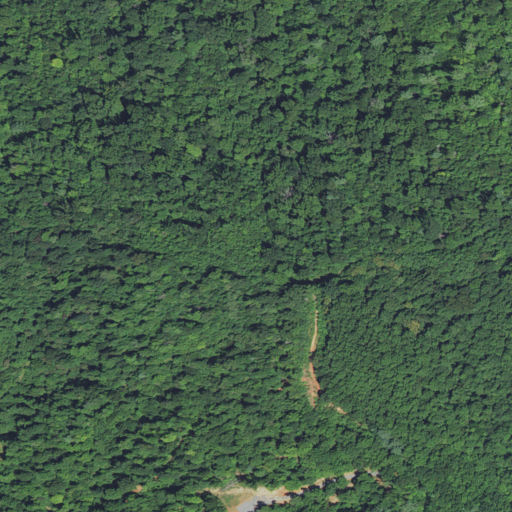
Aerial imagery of mountain in North Carolina named Bee Mountain containing deciduous forest and mixed forest